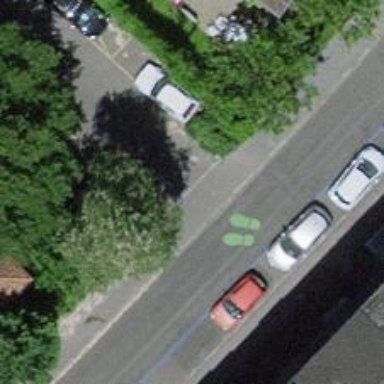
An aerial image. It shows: Kerb serving as barrier.